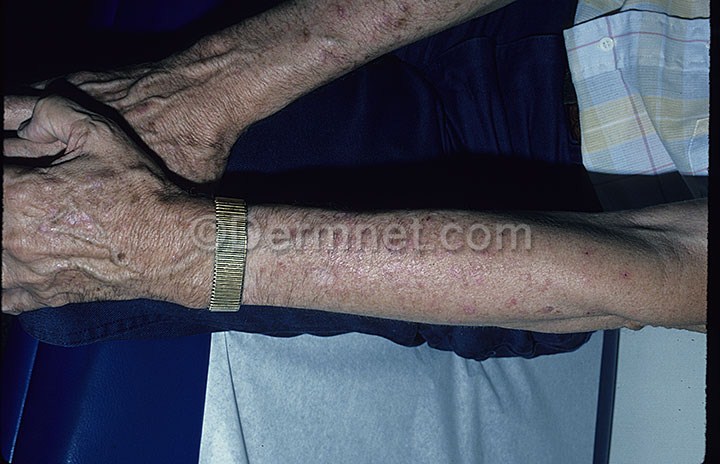
Disease: Psoriasis pictures Lichen Planus and related diseases